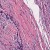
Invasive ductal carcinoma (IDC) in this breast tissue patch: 1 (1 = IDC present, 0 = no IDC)